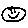
Label: smiley face